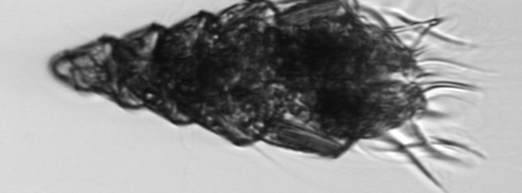
Label: Laboea_strobila